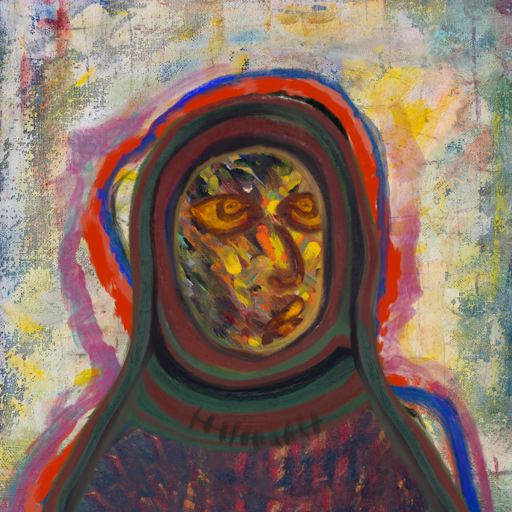
Background: Irani, Head And Neck Side: An_Impression, Face Side: Comrade, Bust: In_The_Sun, Hair Side: Experience, Head Accessory: After_Raid_Scarf, Second Necklace: Blank, Necklace: In_The_Sun, Baby: Blank